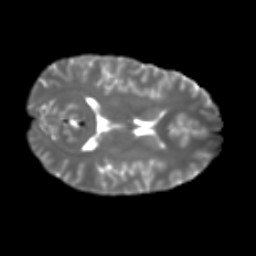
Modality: T2w
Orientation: axial
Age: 27
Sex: male
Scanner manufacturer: ge
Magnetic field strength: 3 T
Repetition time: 7.8 s
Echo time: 0.0606 s